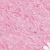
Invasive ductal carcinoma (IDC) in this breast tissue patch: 0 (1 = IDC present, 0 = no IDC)